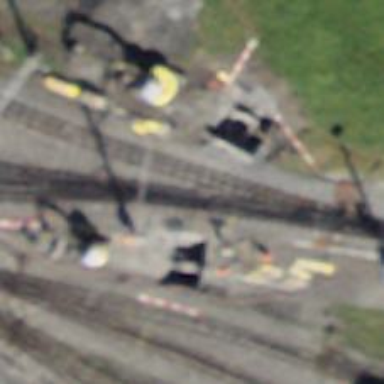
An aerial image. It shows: Narrow-gauge railway track with one electrified contact line.